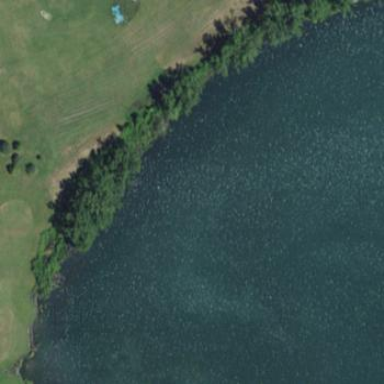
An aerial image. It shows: Rough golf area surrounded by grassland.